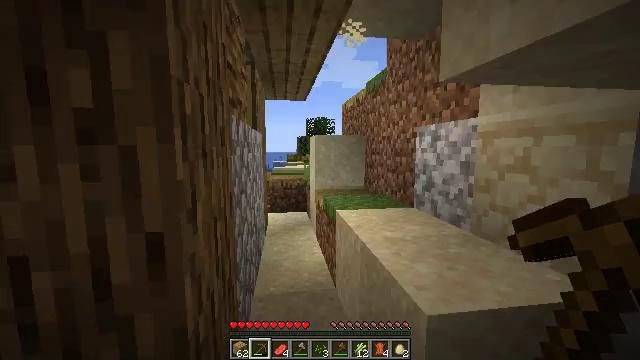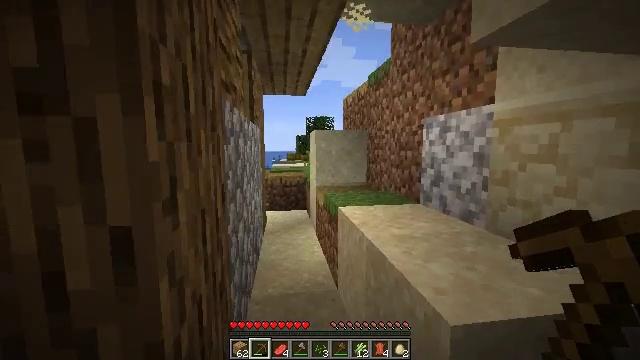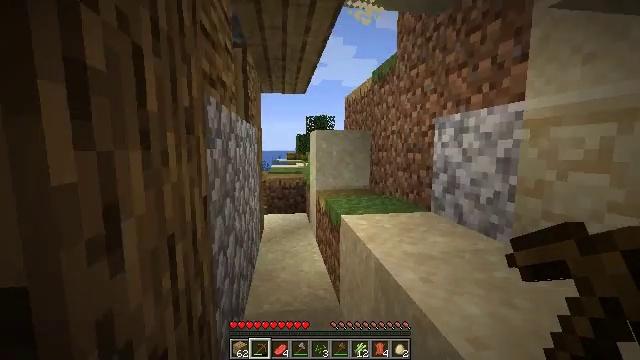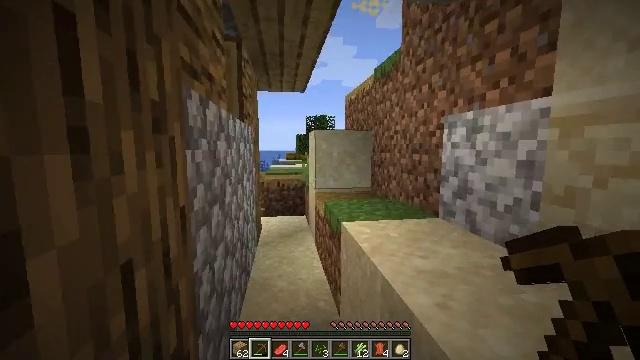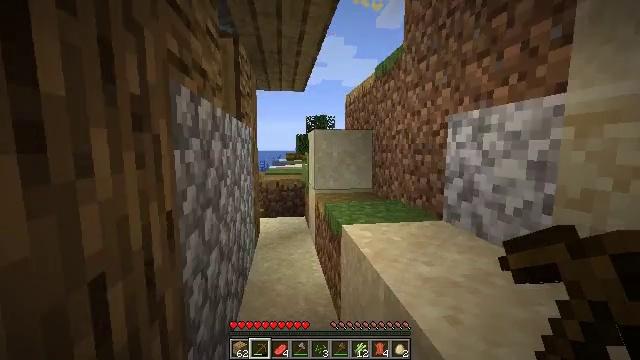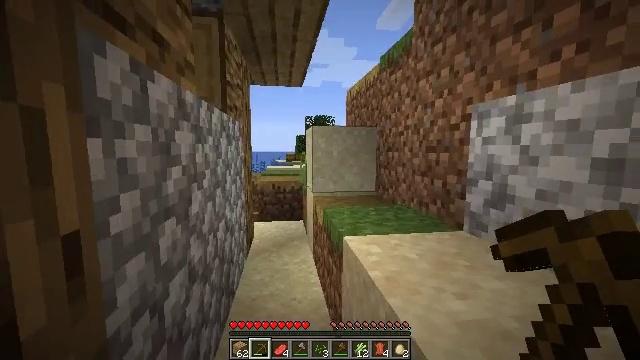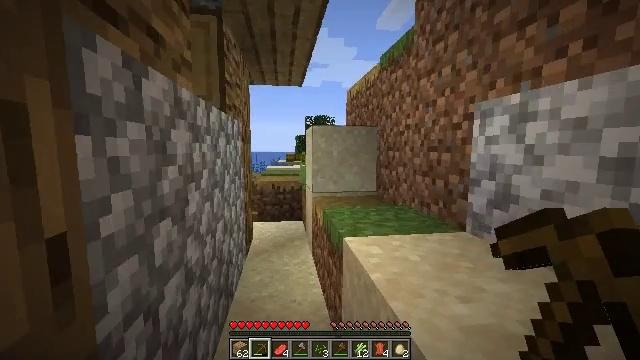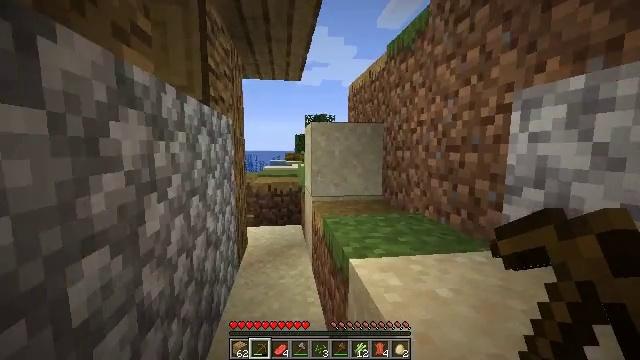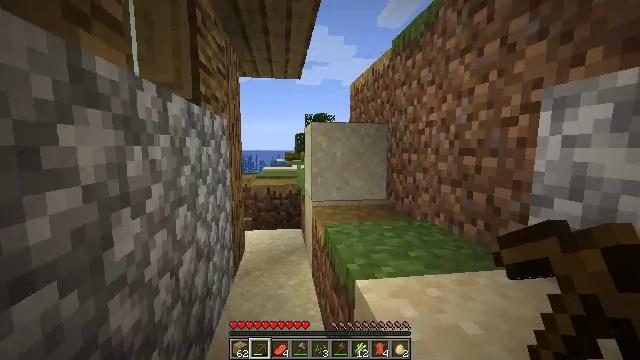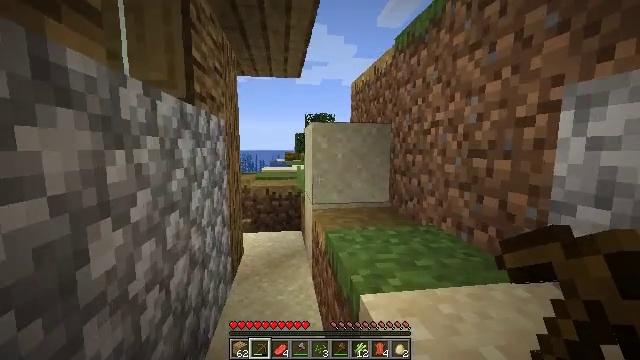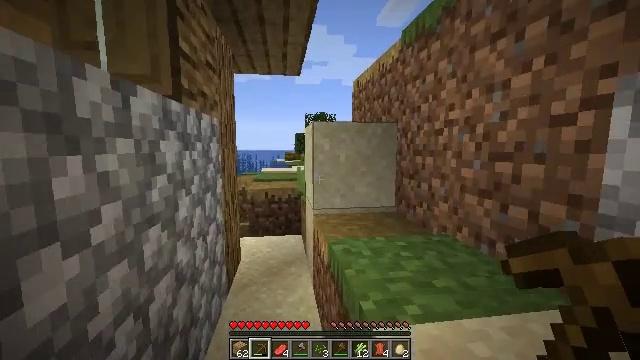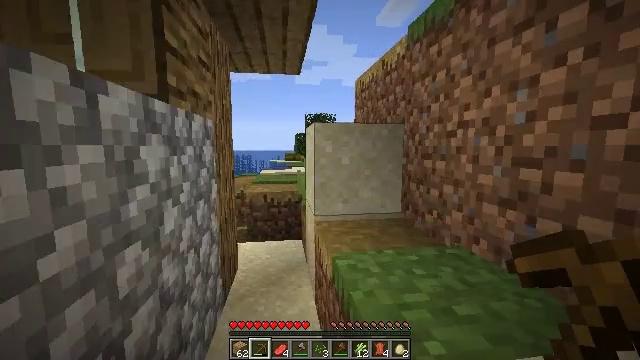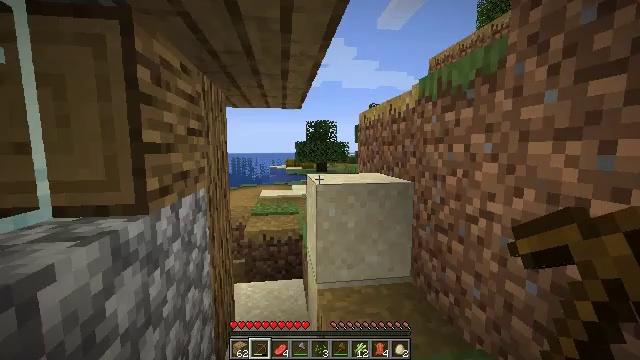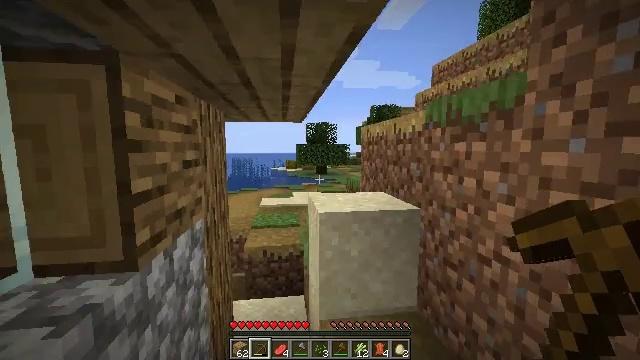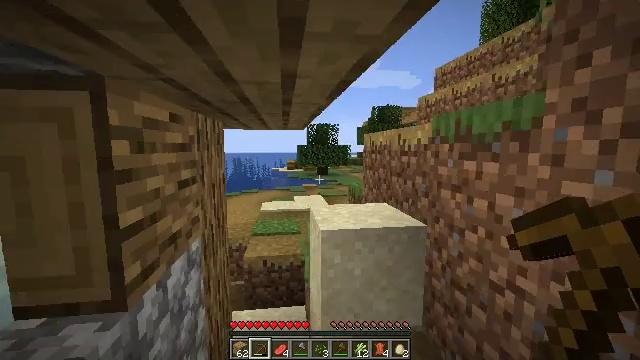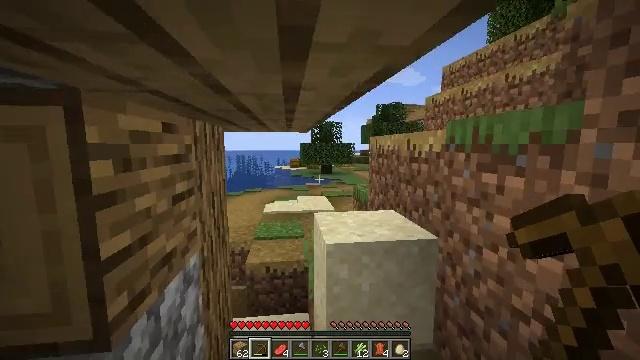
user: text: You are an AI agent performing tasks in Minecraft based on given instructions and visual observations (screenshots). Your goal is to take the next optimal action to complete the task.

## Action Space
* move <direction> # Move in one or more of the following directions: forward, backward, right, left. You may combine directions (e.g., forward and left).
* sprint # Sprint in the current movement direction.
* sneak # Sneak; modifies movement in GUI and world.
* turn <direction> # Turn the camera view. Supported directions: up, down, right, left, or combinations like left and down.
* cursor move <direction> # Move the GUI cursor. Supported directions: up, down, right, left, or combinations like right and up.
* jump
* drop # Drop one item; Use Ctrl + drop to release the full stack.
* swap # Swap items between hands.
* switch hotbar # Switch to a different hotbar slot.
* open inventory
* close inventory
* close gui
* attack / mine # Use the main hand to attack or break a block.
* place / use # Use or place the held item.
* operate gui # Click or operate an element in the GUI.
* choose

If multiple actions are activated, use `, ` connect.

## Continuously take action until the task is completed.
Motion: motion action
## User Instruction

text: Gather oak leaves by attacking.
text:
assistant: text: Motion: move forward
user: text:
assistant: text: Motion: move forward
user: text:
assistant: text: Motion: move forward
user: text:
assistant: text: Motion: move forward
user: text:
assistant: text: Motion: move forward
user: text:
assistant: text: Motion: move forward
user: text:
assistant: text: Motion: move forward
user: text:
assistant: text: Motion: move forward
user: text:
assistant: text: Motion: move forward
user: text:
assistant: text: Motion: move forward
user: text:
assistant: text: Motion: move forward, jump
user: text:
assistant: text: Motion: move forward, jump
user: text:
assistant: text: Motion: move forward, jump
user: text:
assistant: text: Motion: move forward, jump
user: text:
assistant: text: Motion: move forward, jump
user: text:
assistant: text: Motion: move forward, turn left, jump
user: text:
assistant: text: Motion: move forward, turn left
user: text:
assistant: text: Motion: move forward, turn left and down
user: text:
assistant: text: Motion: move forward, turn left
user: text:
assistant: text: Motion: move forward, turn left
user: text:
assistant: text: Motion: move forward, turn left
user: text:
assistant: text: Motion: move forward
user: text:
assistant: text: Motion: move forward, turn left
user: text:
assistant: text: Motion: move forward
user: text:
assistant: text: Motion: move forward
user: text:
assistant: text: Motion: move forward
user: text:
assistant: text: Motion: move forward
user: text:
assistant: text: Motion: move forward, jump
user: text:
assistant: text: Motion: move forward, jump
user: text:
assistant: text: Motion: move forward, jump